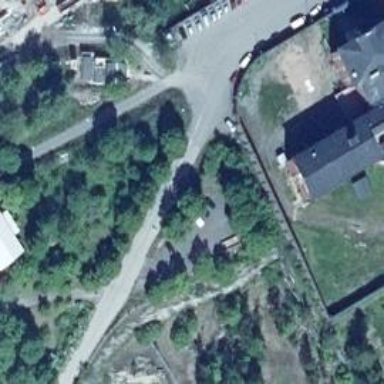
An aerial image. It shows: Driveway.